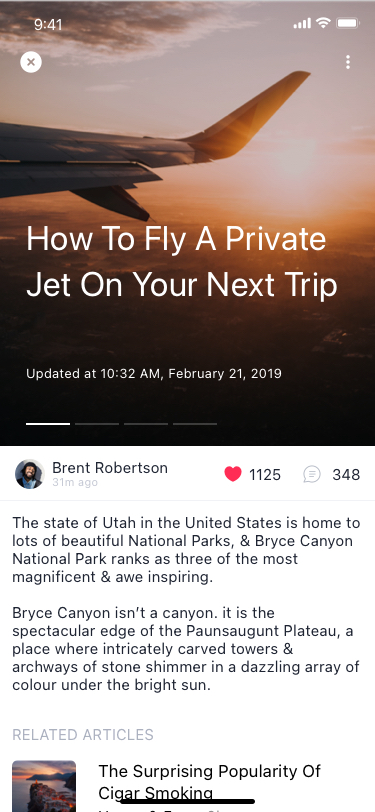
Text in this UI design:
How To Fly A Private Jet On Your Next Trip
Updated at 10:32 AM, February 21, 2019
The state of Utah in the United States is home to lots of beautiful National Parks, & Bryce Canyon National Park ranks as three of the most magnificent & awe inspiring.

Bryce Canyon isn’t a canyon. it is the spectacular edge of the Paunsaugunt Plateau, a place where intricately carved towers & archways of stone shimmer in a dazzling array of colour under the bright sun.
1125
348
31m ago
Brent Robertson
Hopes & Fears 2h ago
The Surprising Popularity Of Cigar Smoking
Related Articles